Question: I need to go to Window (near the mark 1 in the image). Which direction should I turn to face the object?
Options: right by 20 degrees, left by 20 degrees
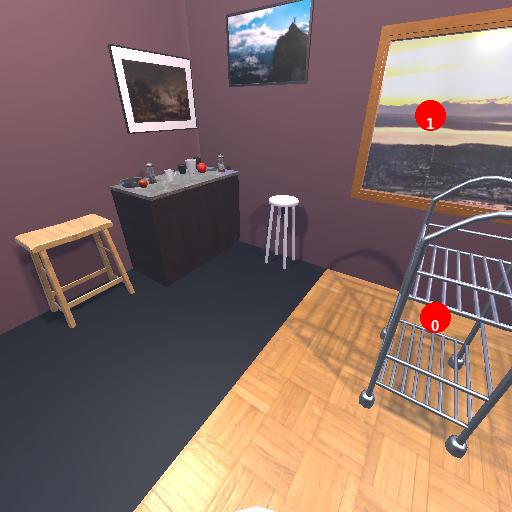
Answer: right by 20 degrees